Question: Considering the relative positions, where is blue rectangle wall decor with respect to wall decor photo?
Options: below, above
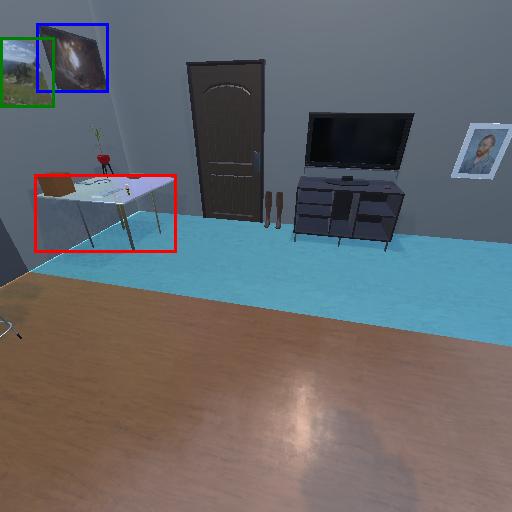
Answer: below